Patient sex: M
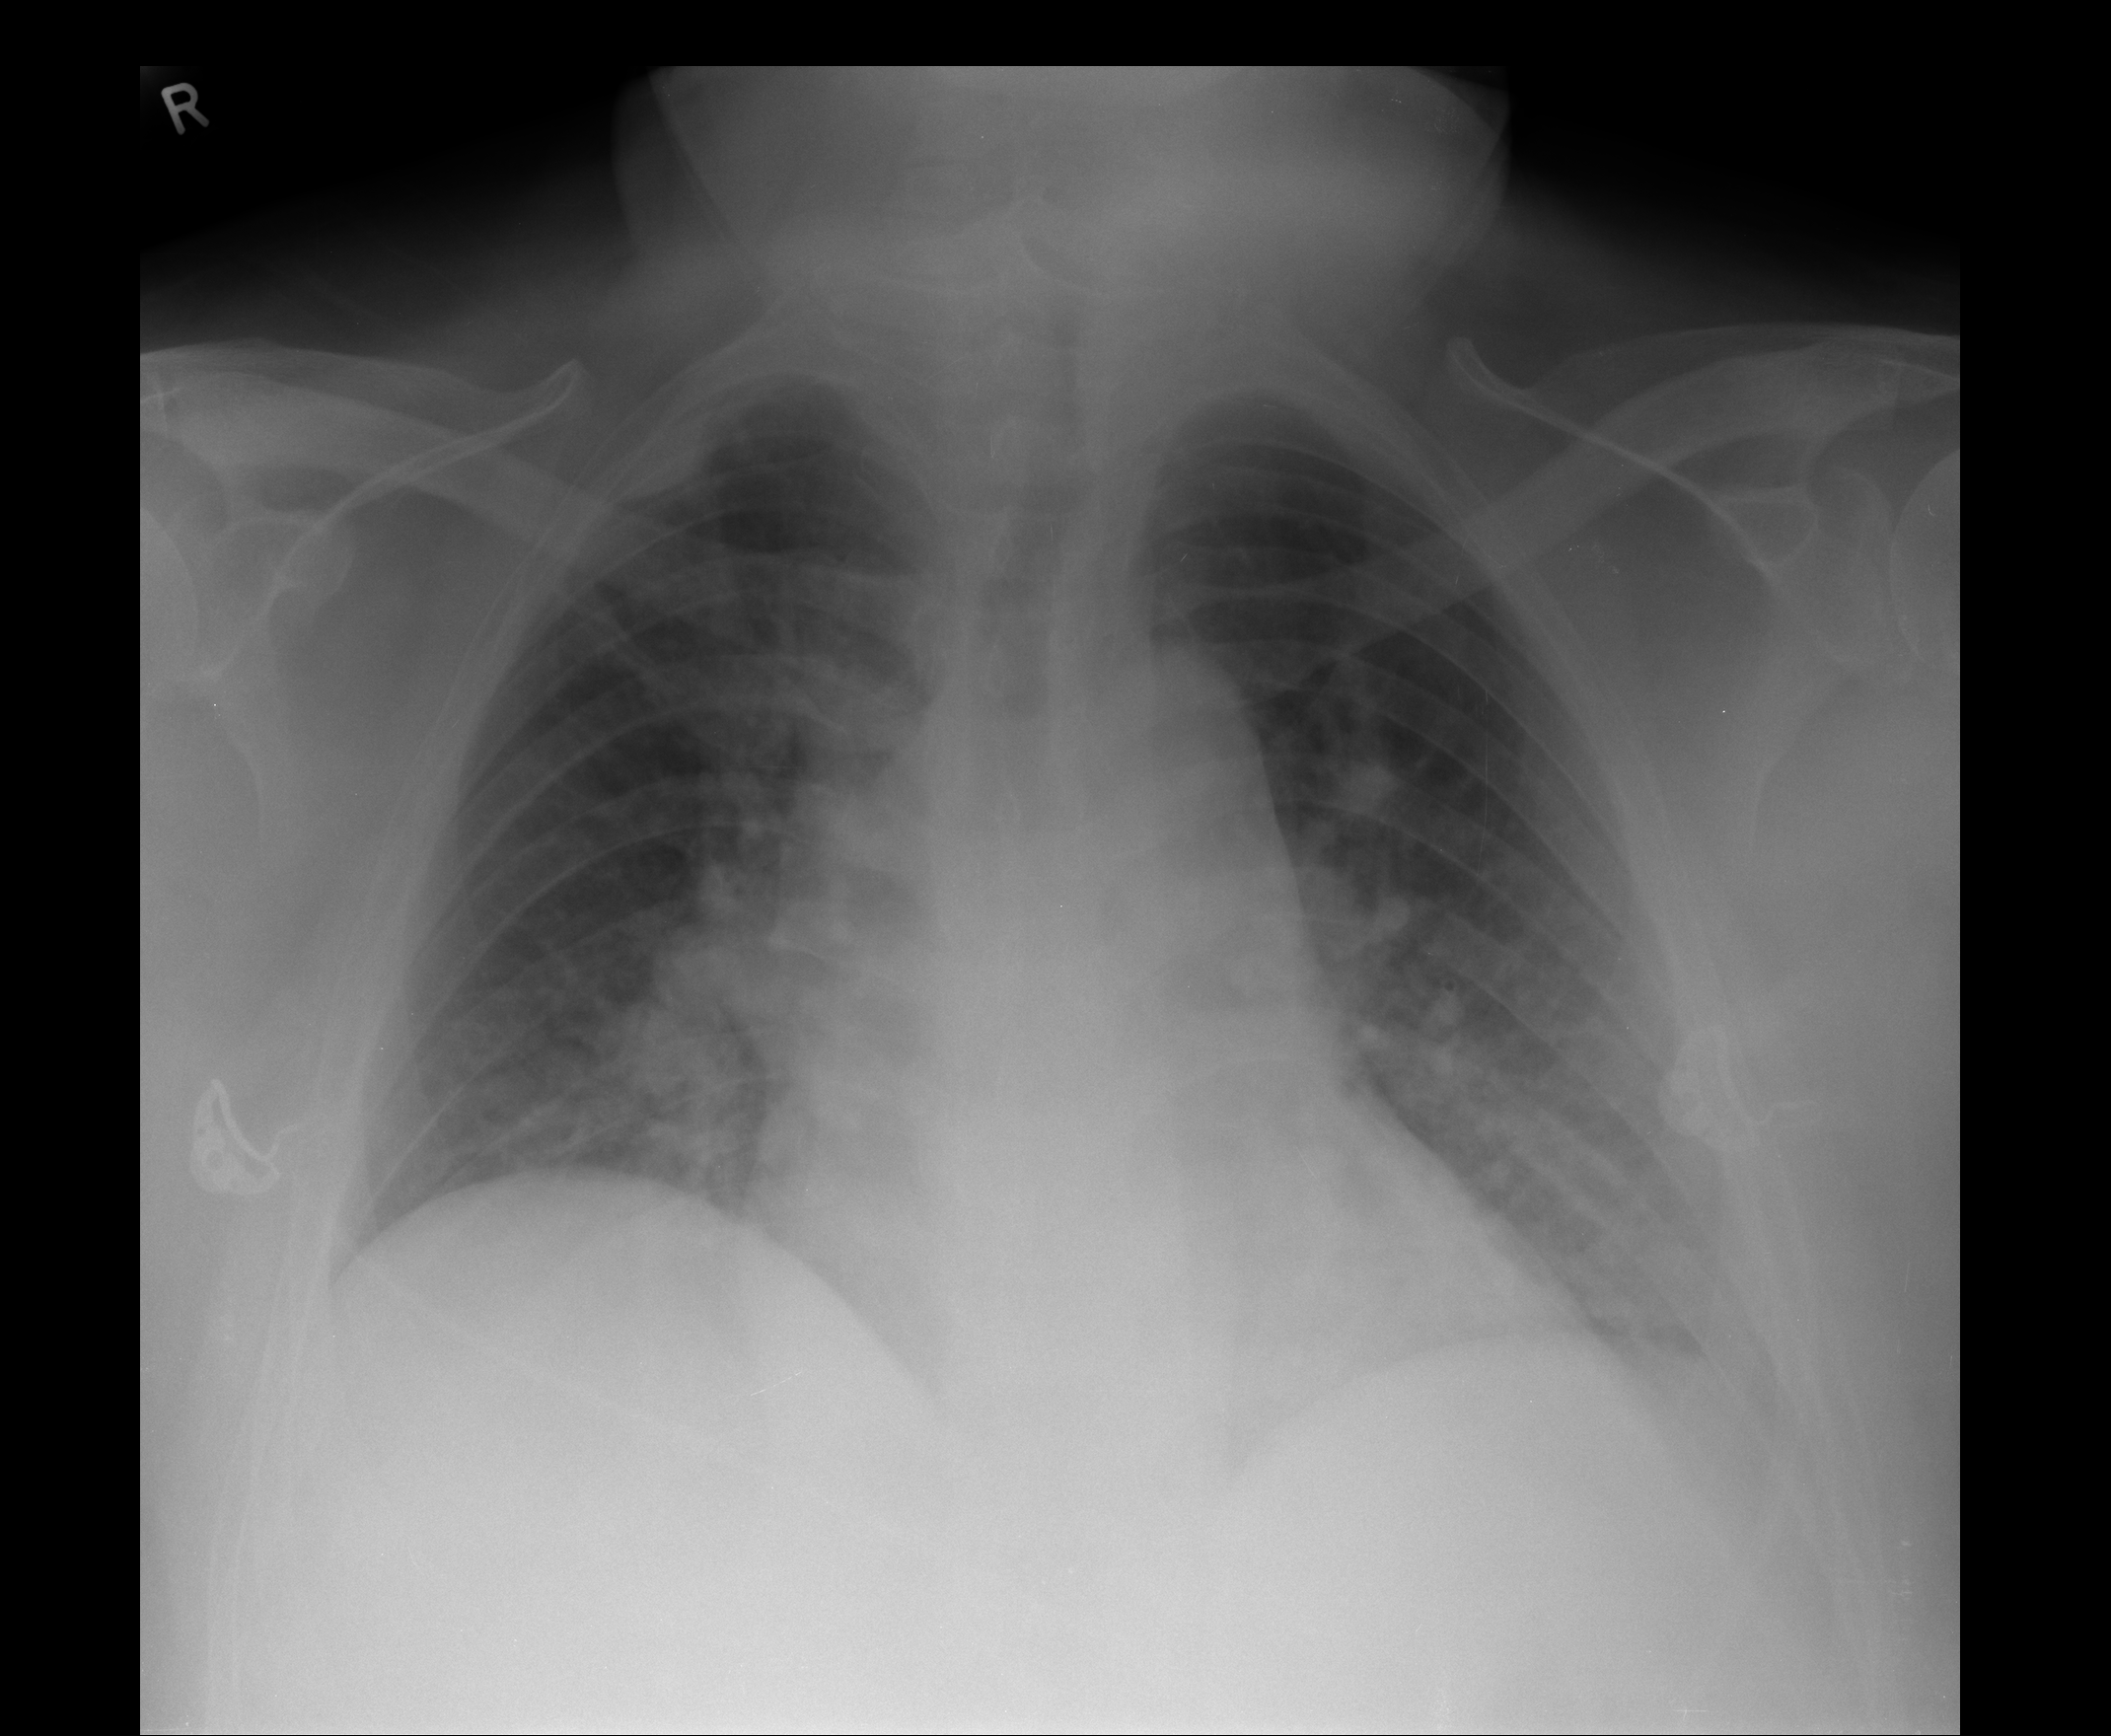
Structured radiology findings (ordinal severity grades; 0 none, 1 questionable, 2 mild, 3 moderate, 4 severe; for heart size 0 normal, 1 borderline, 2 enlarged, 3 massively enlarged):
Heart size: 0
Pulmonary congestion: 1
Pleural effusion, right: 0
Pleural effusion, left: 0
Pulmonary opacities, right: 2
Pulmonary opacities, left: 2
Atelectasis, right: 2
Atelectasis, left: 2